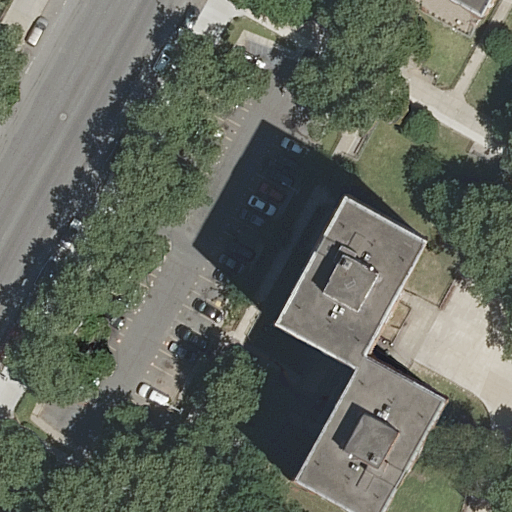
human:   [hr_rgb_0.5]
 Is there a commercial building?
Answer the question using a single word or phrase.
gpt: no

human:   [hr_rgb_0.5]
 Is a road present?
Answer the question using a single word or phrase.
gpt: yes

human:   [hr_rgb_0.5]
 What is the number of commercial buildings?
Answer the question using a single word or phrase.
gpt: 0

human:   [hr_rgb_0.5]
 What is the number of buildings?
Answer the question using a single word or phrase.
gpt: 2

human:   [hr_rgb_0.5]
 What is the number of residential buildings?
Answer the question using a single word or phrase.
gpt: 2

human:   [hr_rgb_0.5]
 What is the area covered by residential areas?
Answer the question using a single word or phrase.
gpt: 7823m2

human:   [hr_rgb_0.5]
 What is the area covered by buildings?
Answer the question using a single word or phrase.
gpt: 1075m2

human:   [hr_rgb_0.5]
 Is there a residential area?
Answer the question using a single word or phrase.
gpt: yes

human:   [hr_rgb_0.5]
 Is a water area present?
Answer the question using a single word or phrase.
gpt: no

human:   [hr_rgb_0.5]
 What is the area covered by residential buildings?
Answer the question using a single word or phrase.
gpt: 1075m2

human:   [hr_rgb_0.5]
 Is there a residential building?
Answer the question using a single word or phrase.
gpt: yes

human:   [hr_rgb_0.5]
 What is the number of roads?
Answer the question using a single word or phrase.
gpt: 3

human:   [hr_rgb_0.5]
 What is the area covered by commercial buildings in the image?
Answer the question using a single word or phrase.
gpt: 0m2

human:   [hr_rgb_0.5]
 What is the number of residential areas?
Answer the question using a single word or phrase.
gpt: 2

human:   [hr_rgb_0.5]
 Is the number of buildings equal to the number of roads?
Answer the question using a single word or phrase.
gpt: no

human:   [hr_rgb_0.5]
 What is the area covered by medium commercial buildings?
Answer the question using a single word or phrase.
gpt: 0m2

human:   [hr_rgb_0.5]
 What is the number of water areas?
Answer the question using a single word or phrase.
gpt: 0

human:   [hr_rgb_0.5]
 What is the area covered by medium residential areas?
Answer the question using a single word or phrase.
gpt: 284m2

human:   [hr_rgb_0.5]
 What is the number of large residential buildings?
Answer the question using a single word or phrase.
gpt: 1

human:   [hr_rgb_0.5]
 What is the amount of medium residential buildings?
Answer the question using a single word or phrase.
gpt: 0

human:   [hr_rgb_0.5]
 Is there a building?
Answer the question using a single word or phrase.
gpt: yes

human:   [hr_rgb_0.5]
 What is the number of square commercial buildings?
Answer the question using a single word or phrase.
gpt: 0

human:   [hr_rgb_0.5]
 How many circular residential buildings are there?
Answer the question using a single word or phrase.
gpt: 0

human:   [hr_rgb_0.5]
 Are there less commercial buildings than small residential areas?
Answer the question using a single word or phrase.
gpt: no

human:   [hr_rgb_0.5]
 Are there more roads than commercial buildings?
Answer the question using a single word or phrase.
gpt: yes

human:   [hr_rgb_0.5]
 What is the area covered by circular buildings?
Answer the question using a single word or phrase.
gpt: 0m2

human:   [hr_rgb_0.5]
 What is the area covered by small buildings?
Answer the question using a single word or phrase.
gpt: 13m2

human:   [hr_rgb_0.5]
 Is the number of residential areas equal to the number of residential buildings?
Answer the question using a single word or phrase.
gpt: yes

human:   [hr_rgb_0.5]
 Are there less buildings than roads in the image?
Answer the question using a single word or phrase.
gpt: yes

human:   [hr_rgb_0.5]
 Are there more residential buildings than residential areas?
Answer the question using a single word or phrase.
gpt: no

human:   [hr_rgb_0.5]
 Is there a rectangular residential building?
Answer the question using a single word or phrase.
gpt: yes

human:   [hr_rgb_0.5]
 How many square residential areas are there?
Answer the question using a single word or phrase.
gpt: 0

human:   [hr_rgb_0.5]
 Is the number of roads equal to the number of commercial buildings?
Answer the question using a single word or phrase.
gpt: no

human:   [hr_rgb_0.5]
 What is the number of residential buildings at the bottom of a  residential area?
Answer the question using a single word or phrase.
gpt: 2

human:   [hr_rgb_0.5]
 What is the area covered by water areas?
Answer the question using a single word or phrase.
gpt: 0m2

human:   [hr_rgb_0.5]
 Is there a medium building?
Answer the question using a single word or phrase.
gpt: no

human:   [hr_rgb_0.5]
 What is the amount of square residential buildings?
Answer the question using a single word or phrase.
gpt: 0

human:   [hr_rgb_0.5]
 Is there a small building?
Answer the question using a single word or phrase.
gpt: yes

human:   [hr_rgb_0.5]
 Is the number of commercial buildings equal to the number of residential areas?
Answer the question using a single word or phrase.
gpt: no

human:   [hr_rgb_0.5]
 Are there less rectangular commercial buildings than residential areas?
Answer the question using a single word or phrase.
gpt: yes

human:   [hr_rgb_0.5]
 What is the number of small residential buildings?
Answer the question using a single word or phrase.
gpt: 1

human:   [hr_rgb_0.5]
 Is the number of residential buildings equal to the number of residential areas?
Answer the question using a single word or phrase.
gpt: yes

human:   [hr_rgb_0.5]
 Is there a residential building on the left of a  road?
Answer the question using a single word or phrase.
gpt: no

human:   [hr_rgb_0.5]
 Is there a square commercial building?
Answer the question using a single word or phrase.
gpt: no

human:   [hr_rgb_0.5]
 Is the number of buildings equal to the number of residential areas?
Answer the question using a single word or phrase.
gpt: yes

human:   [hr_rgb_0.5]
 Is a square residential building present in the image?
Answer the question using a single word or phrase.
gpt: no

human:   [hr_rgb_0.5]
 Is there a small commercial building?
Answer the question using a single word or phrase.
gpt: no

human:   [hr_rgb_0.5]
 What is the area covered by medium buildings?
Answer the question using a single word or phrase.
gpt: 0m2

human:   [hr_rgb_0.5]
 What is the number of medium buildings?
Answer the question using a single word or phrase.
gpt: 0

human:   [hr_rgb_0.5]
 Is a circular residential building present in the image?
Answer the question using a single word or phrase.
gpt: no

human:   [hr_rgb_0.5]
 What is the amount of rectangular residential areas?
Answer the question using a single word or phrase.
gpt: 2

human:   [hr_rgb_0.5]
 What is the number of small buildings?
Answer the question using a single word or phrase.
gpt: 1

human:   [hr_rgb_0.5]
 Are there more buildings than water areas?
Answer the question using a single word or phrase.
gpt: yes

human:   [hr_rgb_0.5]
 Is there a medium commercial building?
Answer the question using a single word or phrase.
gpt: no

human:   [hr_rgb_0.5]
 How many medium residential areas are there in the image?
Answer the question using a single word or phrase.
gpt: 1

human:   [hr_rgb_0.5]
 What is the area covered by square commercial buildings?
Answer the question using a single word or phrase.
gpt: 0m2

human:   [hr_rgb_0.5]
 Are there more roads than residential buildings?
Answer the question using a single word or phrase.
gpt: yes

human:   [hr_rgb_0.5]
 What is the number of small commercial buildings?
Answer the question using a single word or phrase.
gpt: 0

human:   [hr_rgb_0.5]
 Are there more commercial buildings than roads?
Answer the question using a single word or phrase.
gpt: no

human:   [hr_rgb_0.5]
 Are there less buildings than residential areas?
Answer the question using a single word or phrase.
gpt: no

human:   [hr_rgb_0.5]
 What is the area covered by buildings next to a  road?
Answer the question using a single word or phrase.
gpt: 1075m2

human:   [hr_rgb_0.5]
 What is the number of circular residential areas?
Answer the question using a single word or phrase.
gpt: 0

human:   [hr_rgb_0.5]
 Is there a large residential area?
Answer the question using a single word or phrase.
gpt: yes

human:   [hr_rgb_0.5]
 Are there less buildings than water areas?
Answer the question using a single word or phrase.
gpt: no